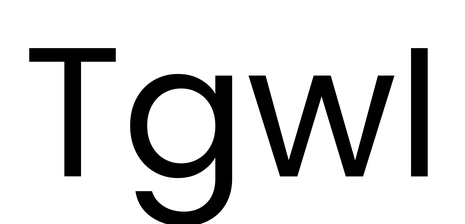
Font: Poppins-Regular